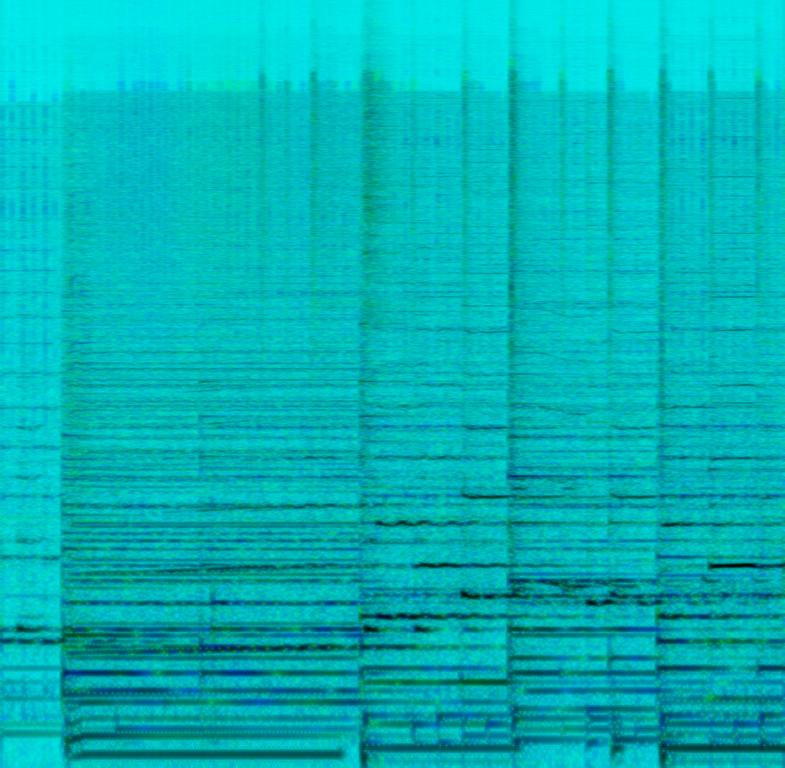
This song contains a piano playing a melody along with a digital flute and a plucked string instrument. An e-bass is playing a simple line with long notes along with acoustic drums being in the background. This song may be playing in a landscape video.